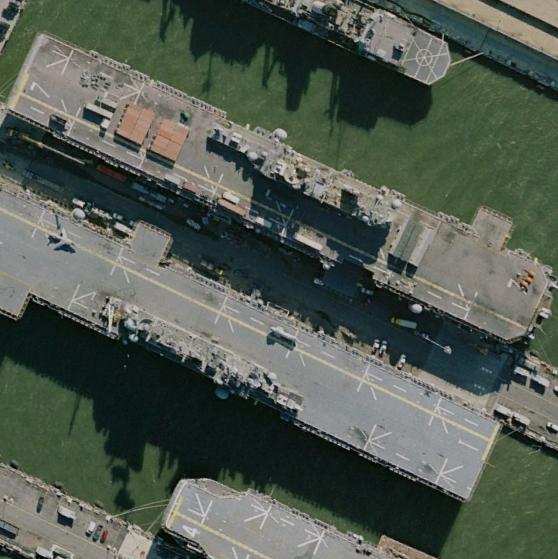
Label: assault